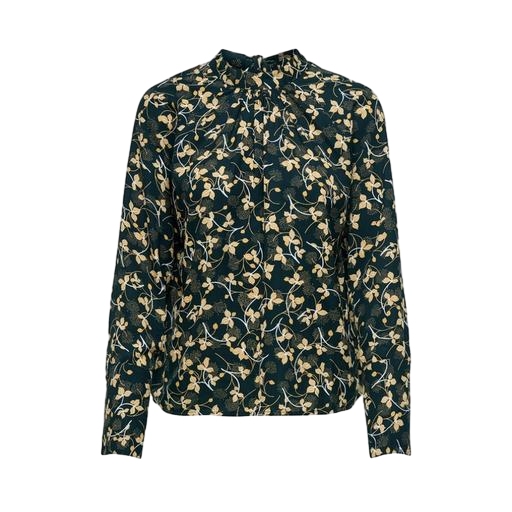
multicolor nly floral print shirt, green ray floral-printed blouse, green floral printed shirt, white background